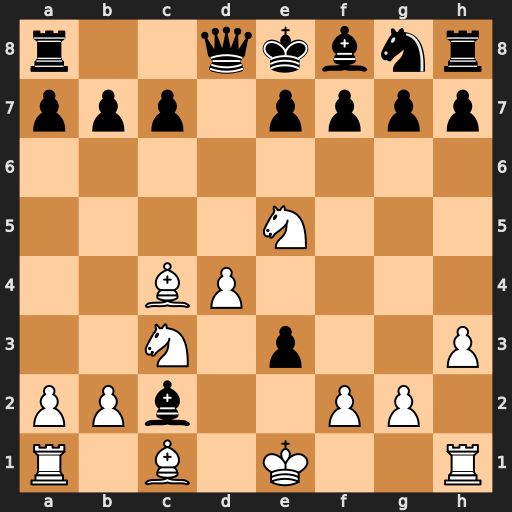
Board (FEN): r2qkbnr/ppp1pppp/8/4N3/2BP4/2N1p2P/PPb2PP1/R1B1K2R
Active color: w
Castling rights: KQkq
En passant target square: -
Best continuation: Bxf7#